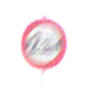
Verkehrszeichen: TatsaechlicheBreite2Komma3
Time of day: Midday
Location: Outdoor (RoadRail)
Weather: PartlyCloudy
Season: NotSpecified
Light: Natural